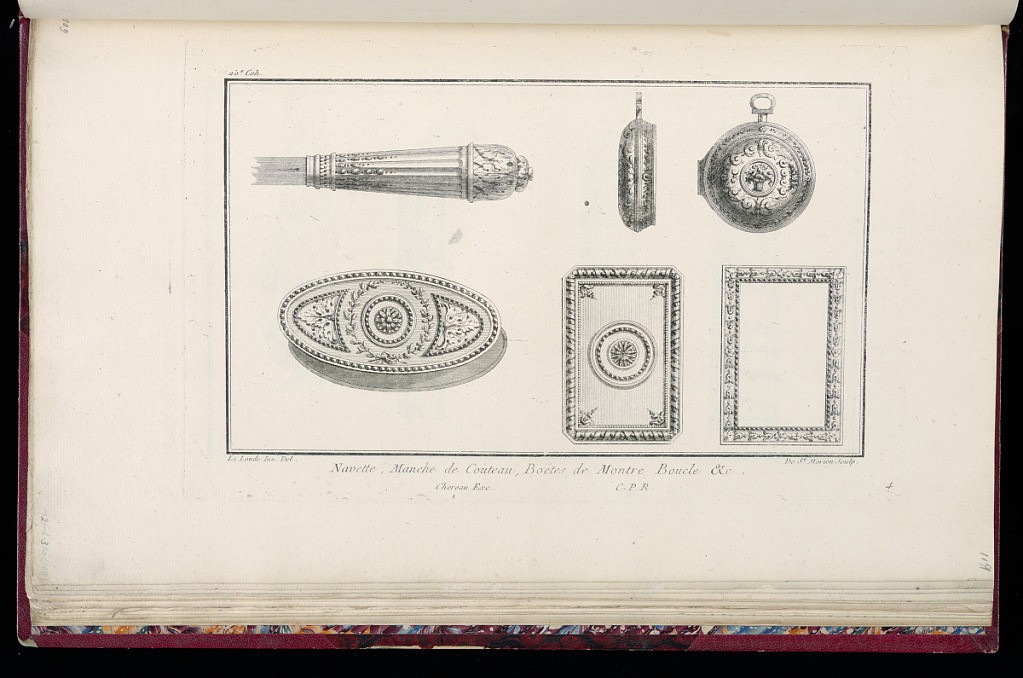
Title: Navette, Manche de Couteau, Boëtes de Montre, Boucle &c.
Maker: Richard de Lalonde, French, active 1780–96
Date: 1775-1788
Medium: Etching on off-white laid paper
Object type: Print
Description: Designs for a metal knife handle, shuttle, pocket watch case, and buckles. The knife handle is decorated with acanthus leaf, fluting, and wave band ornamentation. The oval shuttle is decorated with bead course and a rosette at its center. The watch case at upper right is shown in elevation and profile; it is encircled by floral ornamentation and has a basket of flowers depicted in the center. There are two buckles at bottom right. The one at the left is decorated with bead course and a central rosette; the one at right has a frame of bead course at sight edge and floral, leaf, and bead course at back edge. The plate is signed and numbered.